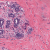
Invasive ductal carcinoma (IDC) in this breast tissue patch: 0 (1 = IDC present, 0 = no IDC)